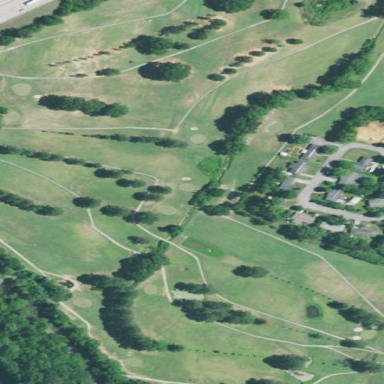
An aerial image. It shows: Golf course.